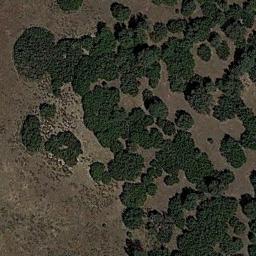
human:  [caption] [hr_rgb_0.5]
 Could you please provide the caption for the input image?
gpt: The chaparral is consist of dense green bushes .

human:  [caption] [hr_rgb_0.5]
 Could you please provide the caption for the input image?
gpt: You can see a lot of weeds on this desert .

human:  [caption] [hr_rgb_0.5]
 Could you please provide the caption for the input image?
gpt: Some connected chaparrals of different sizes grow on the wasteland .

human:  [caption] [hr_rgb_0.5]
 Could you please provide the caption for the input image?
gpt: Chaparral is densely distributed on the sand .

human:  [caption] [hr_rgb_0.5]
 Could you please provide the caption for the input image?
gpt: The chaparral is thinner on the left than on the right .